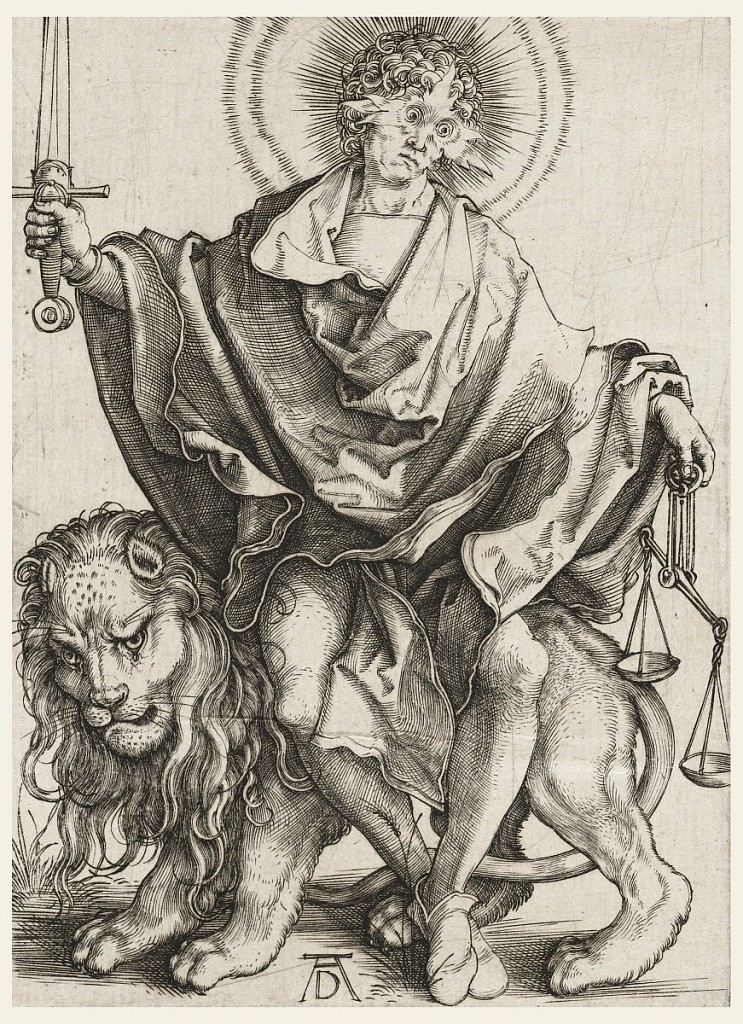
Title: Justice
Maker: Albrecht Dürer, German, 1471–1528
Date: before 1503
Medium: Engraving on laid paper
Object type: Print
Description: A man is seated on a lion, holding in his right hand a sword; in his left a scale. An aureole surrounds his head, and rays of light come from his eyes.